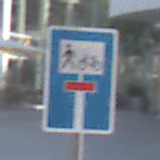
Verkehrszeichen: SackgasseRadverkehrFussgaengerDurchlaessig
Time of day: MorningAfternoon
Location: Outdoor (Urban)
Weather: Clear
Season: NotSpecified
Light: Natural